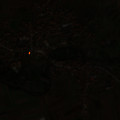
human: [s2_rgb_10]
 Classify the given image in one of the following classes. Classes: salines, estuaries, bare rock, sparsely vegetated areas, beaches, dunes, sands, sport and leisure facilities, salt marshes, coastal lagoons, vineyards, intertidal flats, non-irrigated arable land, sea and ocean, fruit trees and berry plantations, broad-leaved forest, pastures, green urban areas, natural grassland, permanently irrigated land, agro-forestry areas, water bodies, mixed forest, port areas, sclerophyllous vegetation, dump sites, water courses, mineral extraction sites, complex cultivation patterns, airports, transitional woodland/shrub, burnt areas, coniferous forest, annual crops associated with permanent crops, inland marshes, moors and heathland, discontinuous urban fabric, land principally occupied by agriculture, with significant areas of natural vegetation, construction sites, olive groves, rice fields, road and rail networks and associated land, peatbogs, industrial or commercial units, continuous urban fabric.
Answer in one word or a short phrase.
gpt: discontinuous urban fabric, non-irrigated arable land, land principally occupied by agriculture, with significant areas of natural vegetation